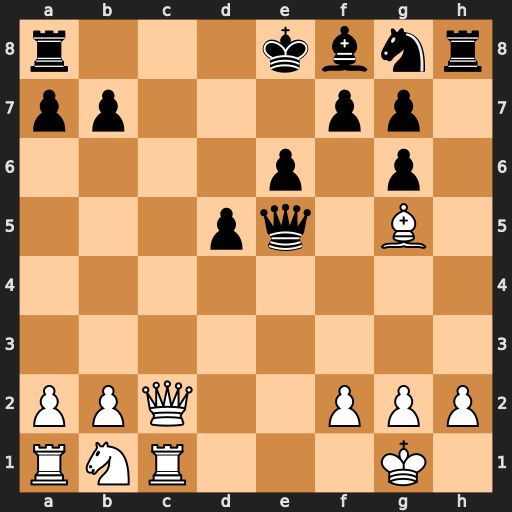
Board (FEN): r3kbnr/pp3pp1/4p1p1/3pq1B1/8/8/PPQ2PPP/RNR3K1
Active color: w
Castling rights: kq
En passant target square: -
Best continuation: Qa4+ b5 Qxb5#